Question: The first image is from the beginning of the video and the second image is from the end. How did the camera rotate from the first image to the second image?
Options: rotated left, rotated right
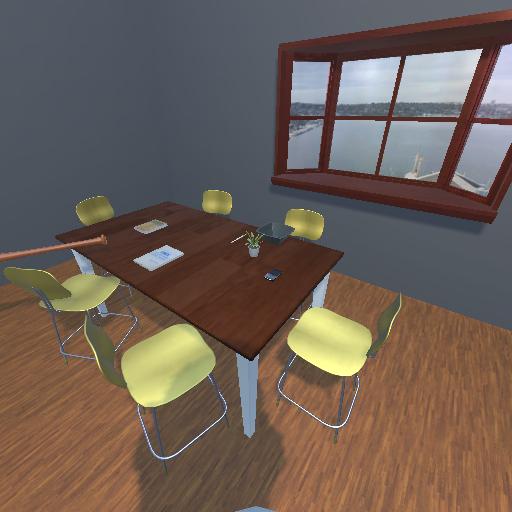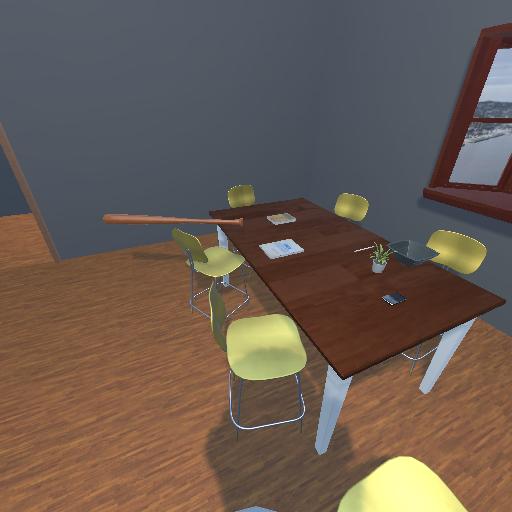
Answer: rotated left